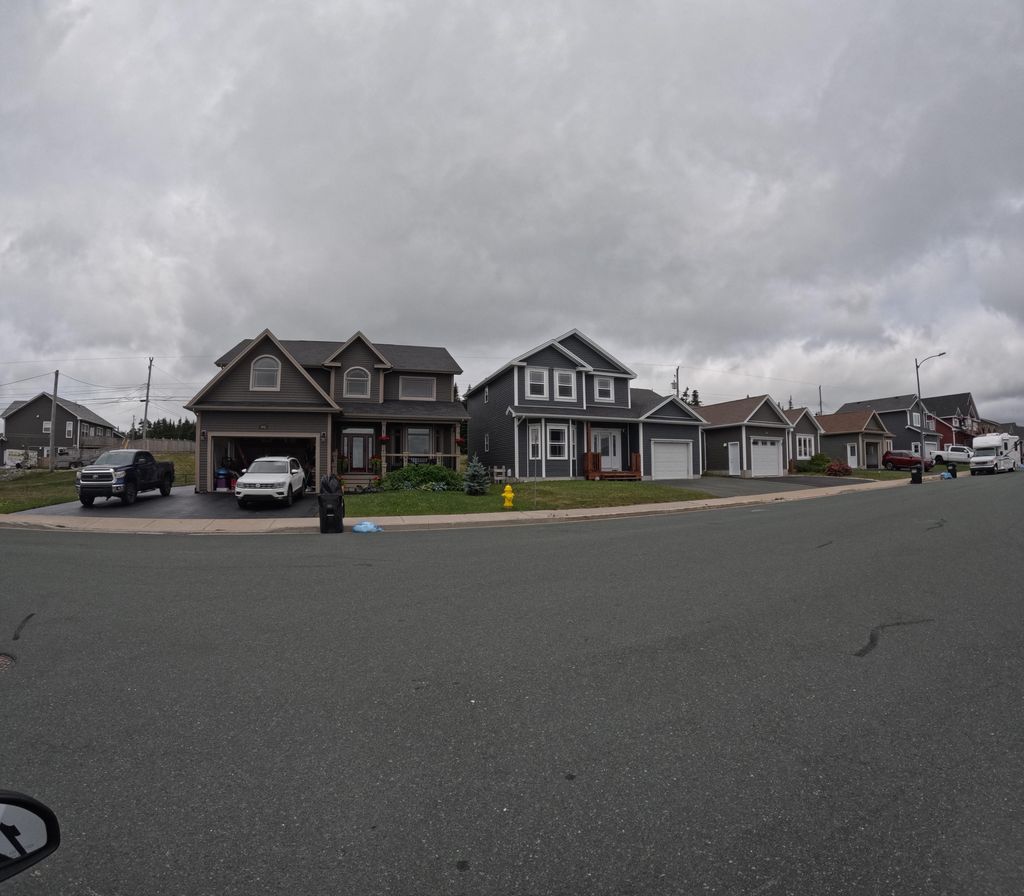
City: st_johns